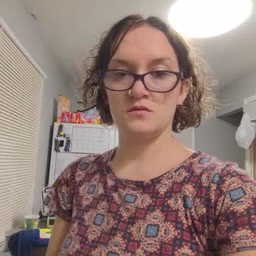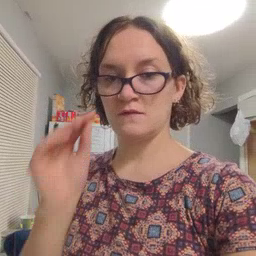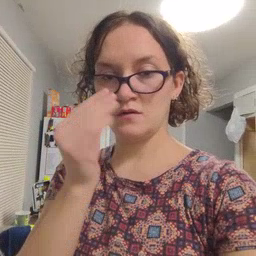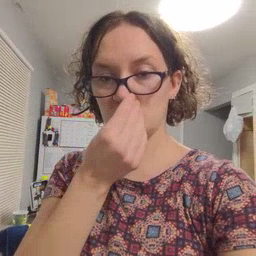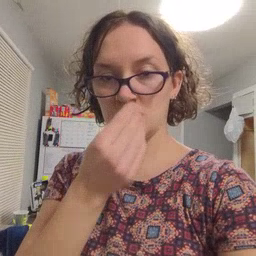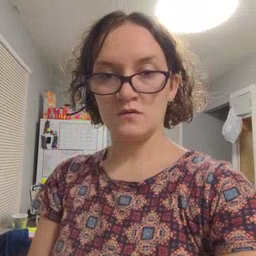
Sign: flower